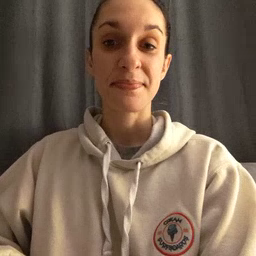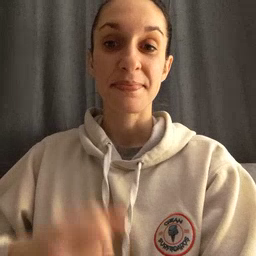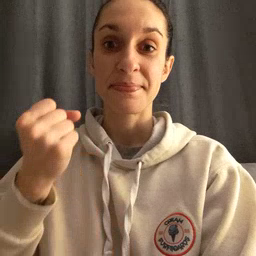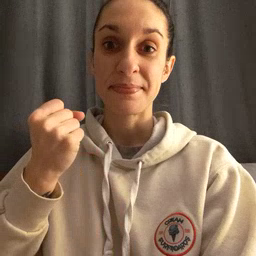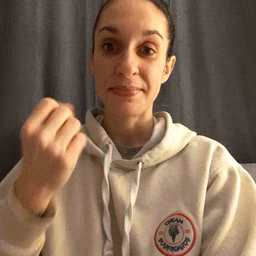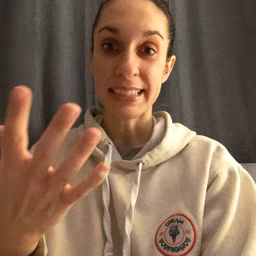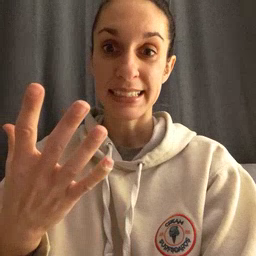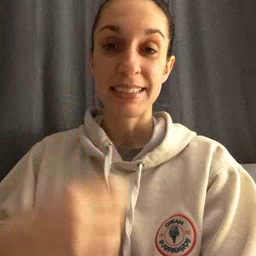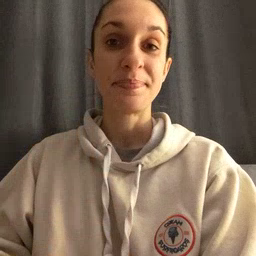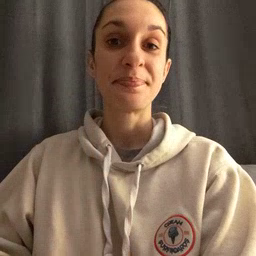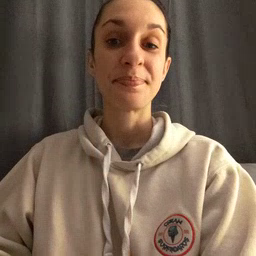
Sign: many